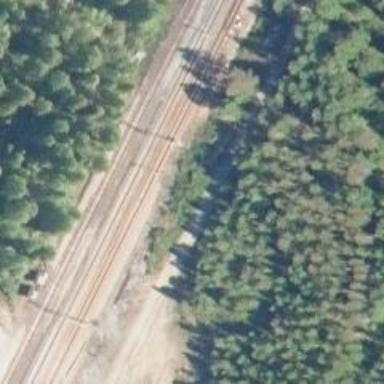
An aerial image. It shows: Railway with electrified contact lines.